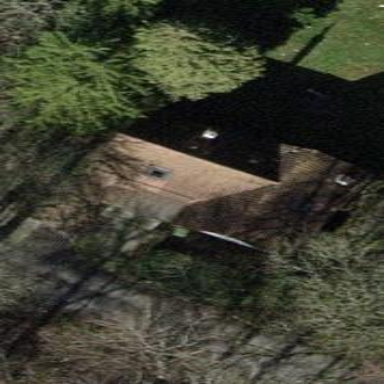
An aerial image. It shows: Simple house.